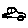
Label: car